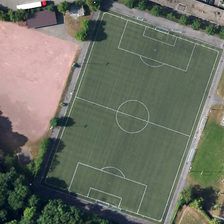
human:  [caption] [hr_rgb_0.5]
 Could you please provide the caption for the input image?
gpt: in front of the red land was a house with a brown roof .

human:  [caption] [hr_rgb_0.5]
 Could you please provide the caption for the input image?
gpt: in front of the red land was a house with a brown roof .

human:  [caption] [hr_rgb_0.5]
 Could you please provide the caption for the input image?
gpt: behind the gray roof is a playground .

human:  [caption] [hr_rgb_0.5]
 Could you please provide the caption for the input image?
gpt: behind the gray roof is a playground .

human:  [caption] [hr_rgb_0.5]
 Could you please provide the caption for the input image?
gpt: behind the gray roof is a playground .